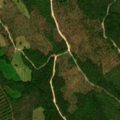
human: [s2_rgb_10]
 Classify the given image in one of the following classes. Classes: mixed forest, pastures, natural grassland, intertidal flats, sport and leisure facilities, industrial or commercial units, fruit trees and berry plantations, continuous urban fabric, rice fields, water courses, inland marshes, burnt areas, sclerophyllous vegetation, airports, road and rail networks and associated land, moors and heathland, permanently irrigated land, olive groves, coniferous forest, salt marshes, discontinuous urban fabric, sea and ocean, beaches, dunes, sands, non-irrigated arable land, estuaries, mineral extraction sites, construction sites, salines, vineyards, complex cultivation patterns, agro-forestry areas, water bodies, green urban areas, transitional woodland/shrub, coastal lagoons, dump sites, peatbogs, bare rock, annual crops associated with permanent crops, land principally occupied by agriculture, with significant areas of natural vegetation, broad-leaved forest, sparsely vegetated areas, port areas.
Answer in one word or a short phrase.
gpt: coniferous forest, mixed forest